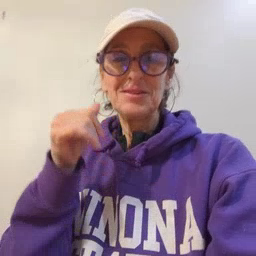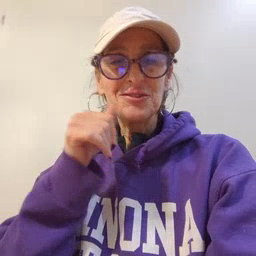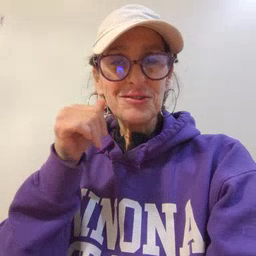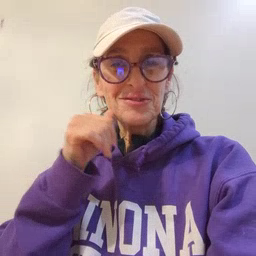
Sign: girl